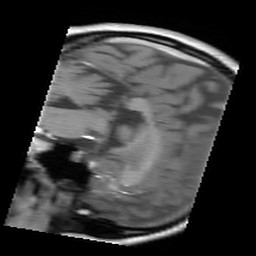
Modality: FLASH
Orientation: sagittal
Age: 22
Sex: female
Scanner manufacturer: siemens
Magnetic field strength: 3 T
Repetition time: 0.245 s
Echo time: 0.0026 s